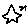
Label: star